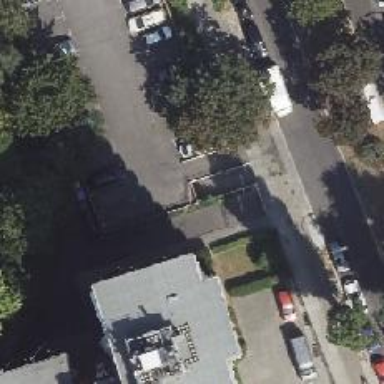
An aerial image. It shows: Parking entrance.